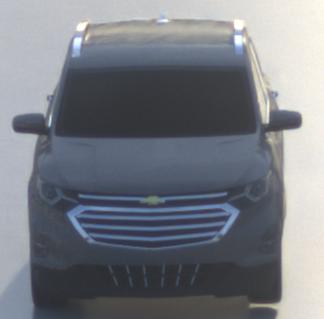
Make: Chevrolet
Model: Equinox
Detailed model: Gen. 2
Model produced from: 2015
Model produced until: 2017
Doors: 5
Color: gray
Road condition: wet road
Daytime: sunrise or sunset
Contrast: low contrast